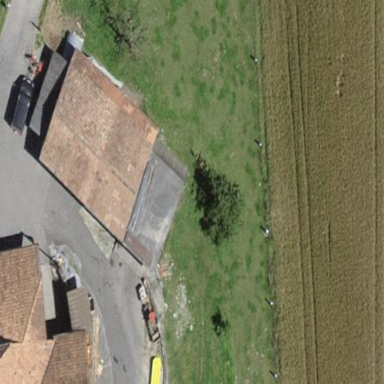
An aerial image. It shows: Rural barn.